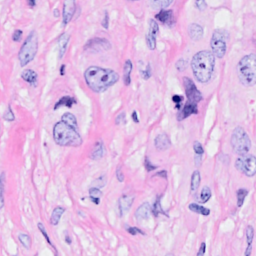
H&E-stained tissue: Breast